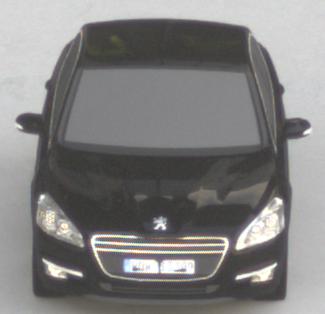
Make: Peugeot
Model: 508 120 VTi
Detailed model: 508 (I) Limousine
Model produced from: 2011/03
Model produced until: 2014/05
Doors: 4
Color: black
Road condition: dry road
Daytime: sunrise or sunset
Contrast: medium contrast